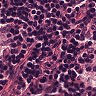
Metastatic tissue present: no